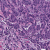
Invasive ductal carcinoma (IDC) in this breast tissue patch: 0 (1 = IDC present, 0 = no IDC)